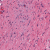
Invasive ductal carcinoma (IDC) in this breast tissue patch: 0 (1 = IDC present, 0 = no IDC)